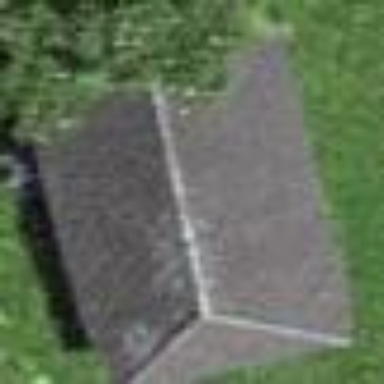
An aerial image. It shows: Rural barn.